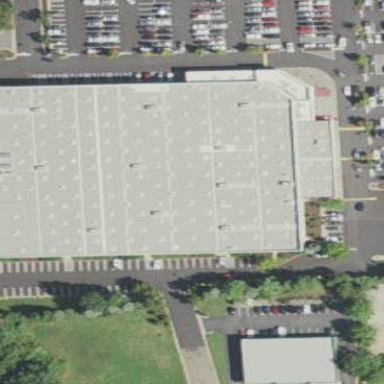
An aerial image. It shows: Wholesale shop building.